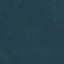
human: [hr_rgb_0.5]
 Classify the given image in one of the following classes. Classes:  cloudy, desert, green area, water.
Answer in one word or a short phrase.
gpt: green area